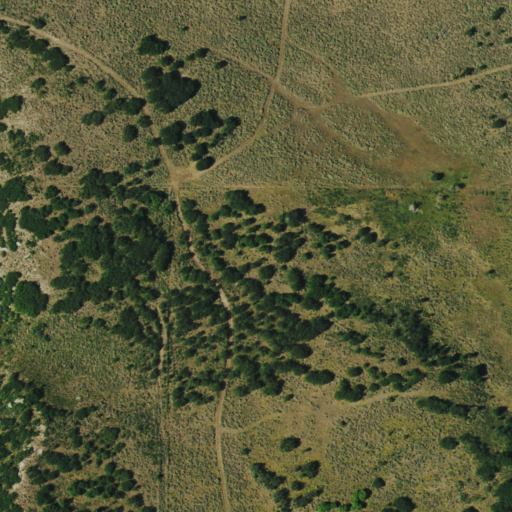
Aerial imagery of mountain in Colorado named Payne Mesa containing evergreen forest, deciduous forest, and shrub